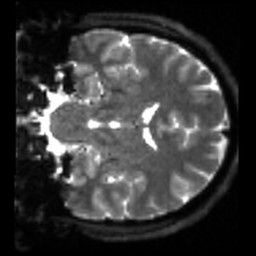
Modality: sbref
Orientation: coronal
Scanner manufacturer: siemens
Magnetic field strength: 3 T
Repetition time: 4 s
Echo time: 0.0594 s